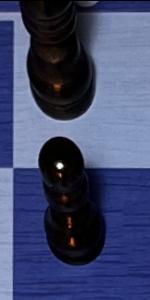
Label: Pawn_Black